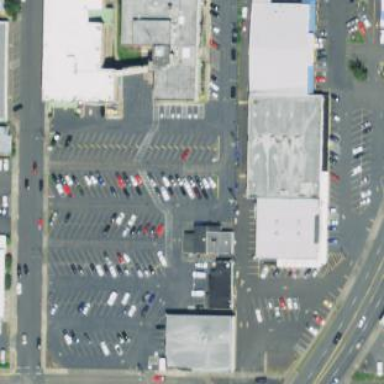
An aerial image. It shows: Parking area with surface.